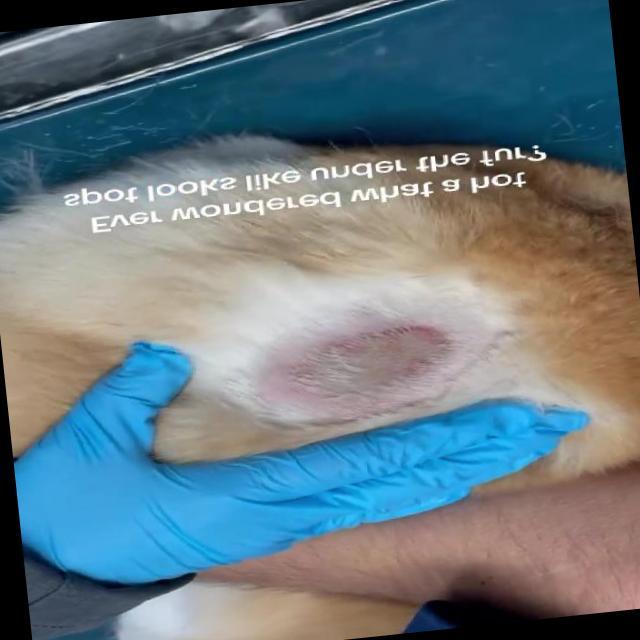
Canine dermatitis — inflammation of the skin presenting with erythema, pruritus, papules, and excoriation. May be allergic, contact, or atopic in origin.